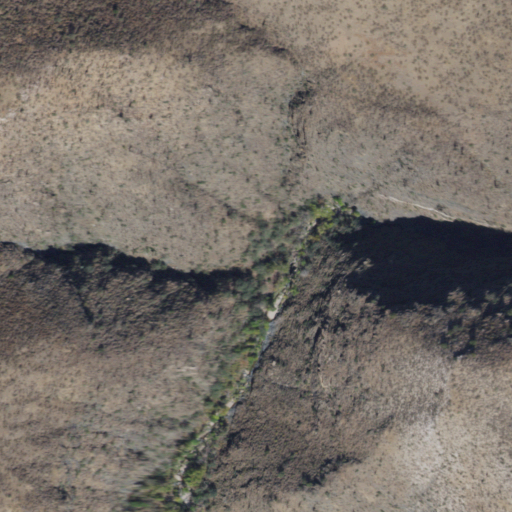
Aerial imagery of gap in Arizona named Hells Gate containing shrub and open water